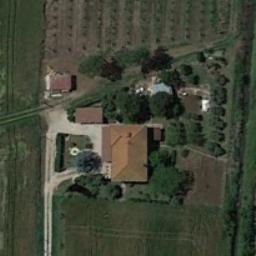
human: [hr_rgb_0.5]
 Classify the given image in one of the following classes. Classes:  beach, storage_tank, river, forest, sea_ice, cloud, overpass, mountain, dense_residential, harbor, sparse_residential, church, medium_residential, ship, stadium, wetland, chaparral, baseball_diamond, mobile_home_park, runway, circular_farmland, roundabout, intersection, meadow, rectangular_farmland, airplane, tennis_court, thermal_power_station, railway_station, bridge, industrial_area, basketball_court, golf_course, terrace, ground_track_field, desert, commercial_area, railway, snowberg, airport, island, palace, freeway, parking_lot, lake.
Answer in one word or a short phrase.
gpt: sparse_residential